Field crop: tomato
Growth stage: 1
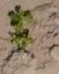
Species: portulaca